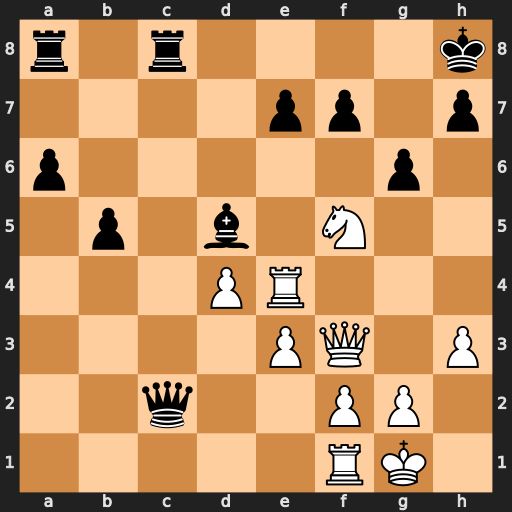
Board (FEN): r1r4k/4pp1p/p5p1/1p1b1N2/3PR3/4PQ1P/2q2PP1/5RK1
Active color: w
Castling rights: -
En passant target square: -
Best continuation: Nxe7 f5 Nxg6+ hxg6 Rh4+ Kg7 Qxd5